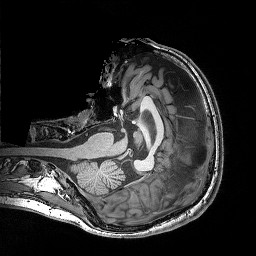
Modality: T1w
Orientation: axial
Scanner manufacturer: siemens
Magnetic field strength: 3 T
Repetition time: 0.02 s
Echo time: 0.005 s